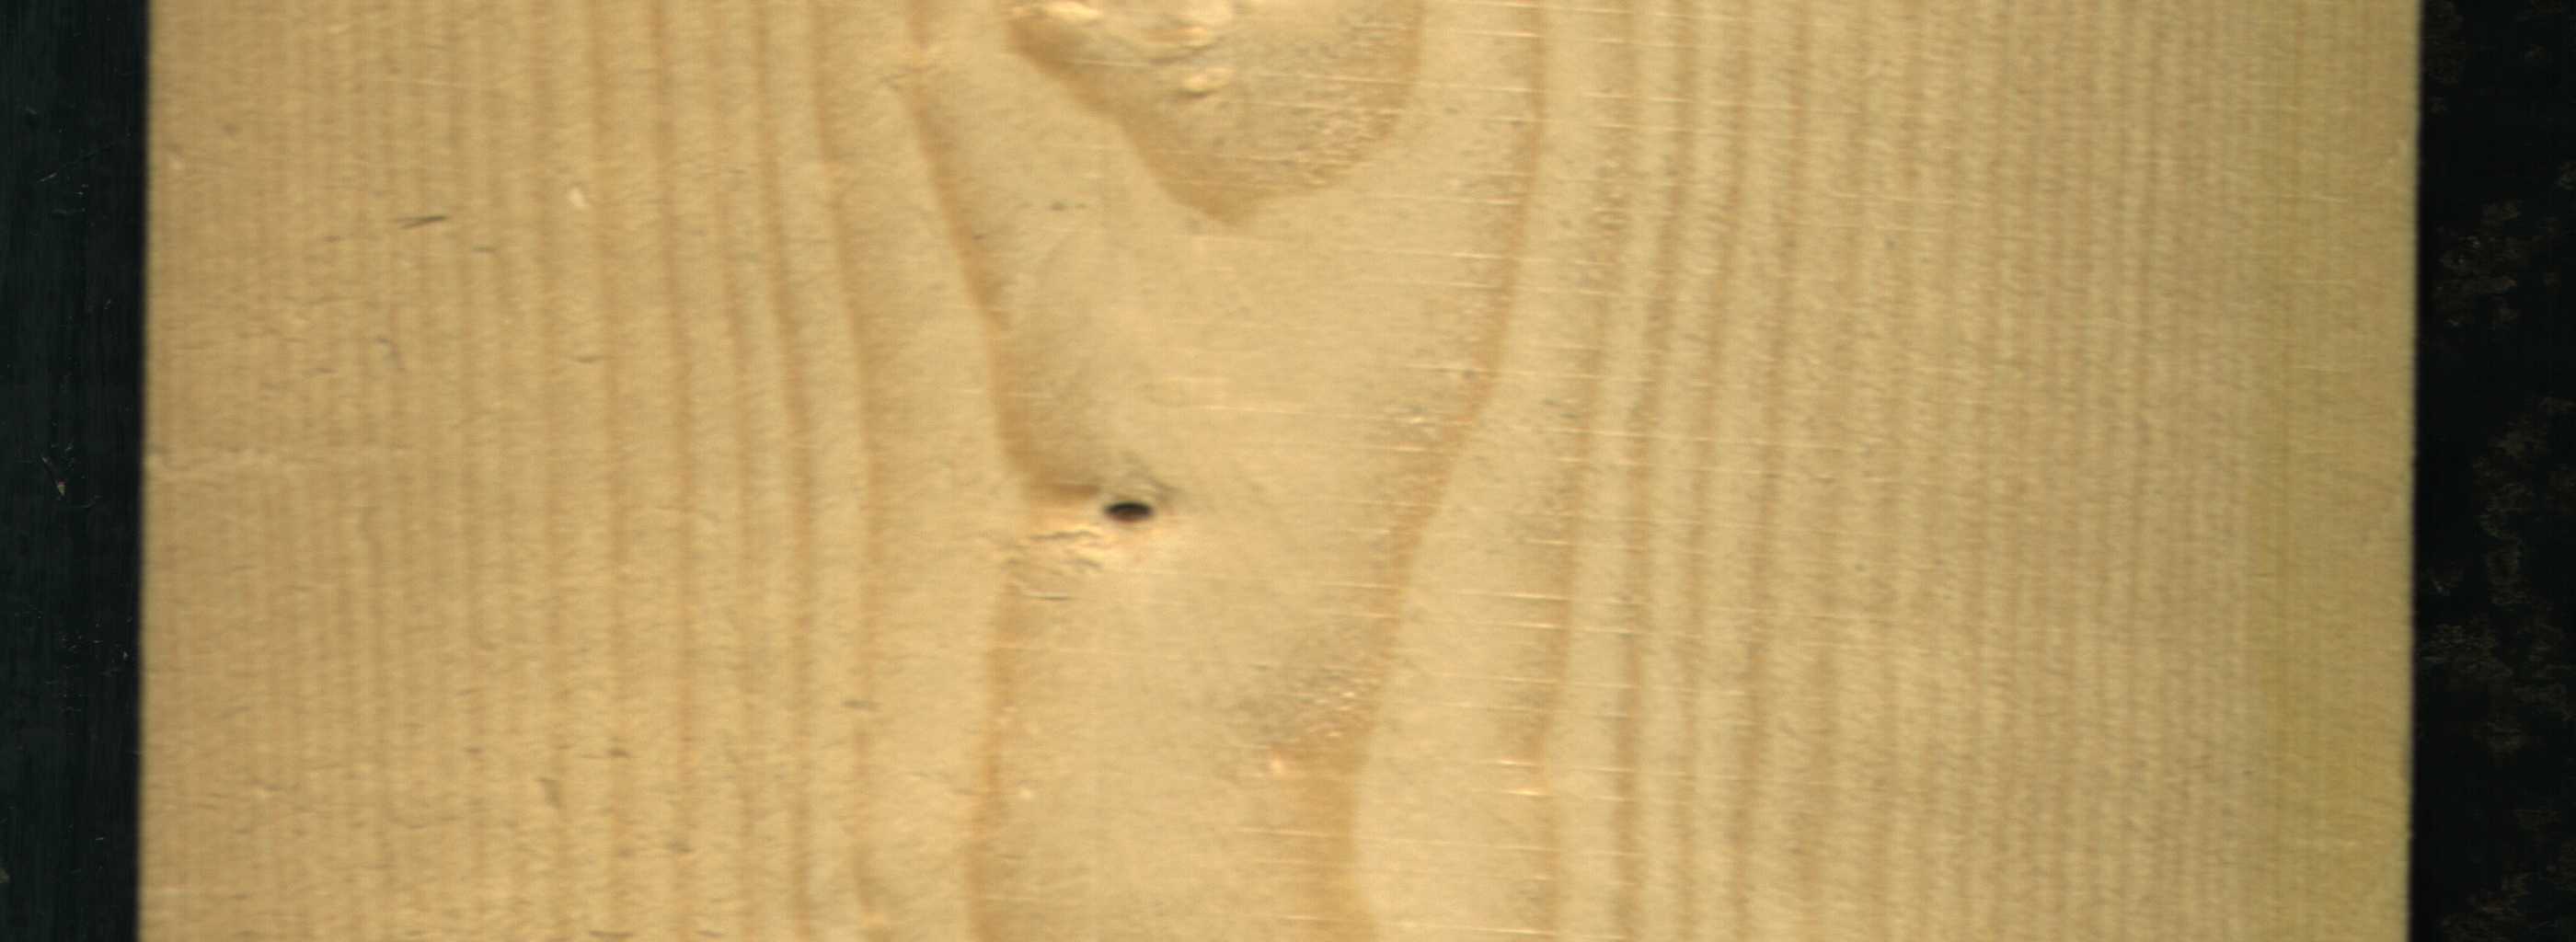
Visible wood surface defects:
Dead_Knot